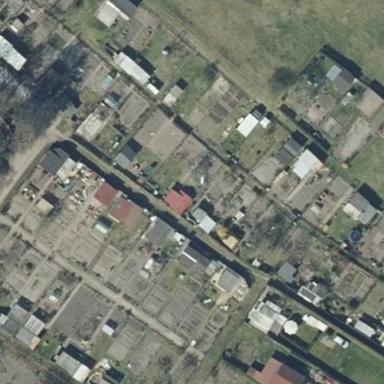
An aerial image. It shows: Area designated for allotments.